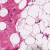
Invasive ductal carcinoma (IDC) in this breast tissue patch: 0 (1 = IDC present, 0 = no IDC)